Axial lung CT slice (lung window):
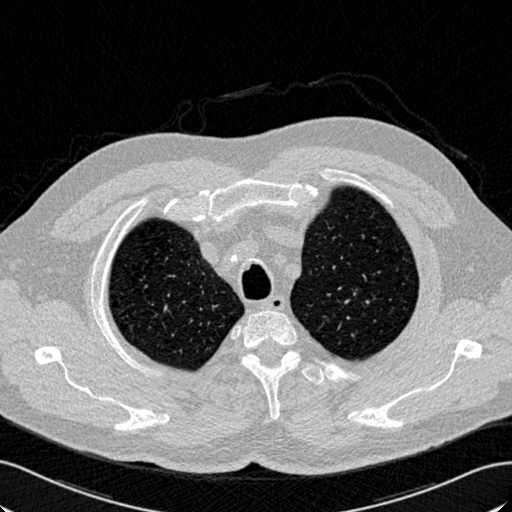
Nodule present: no